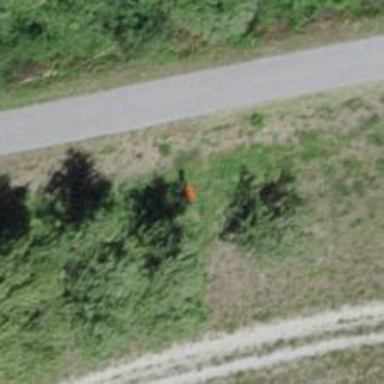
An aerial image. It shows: Pole with roof-covered pipeline marker.